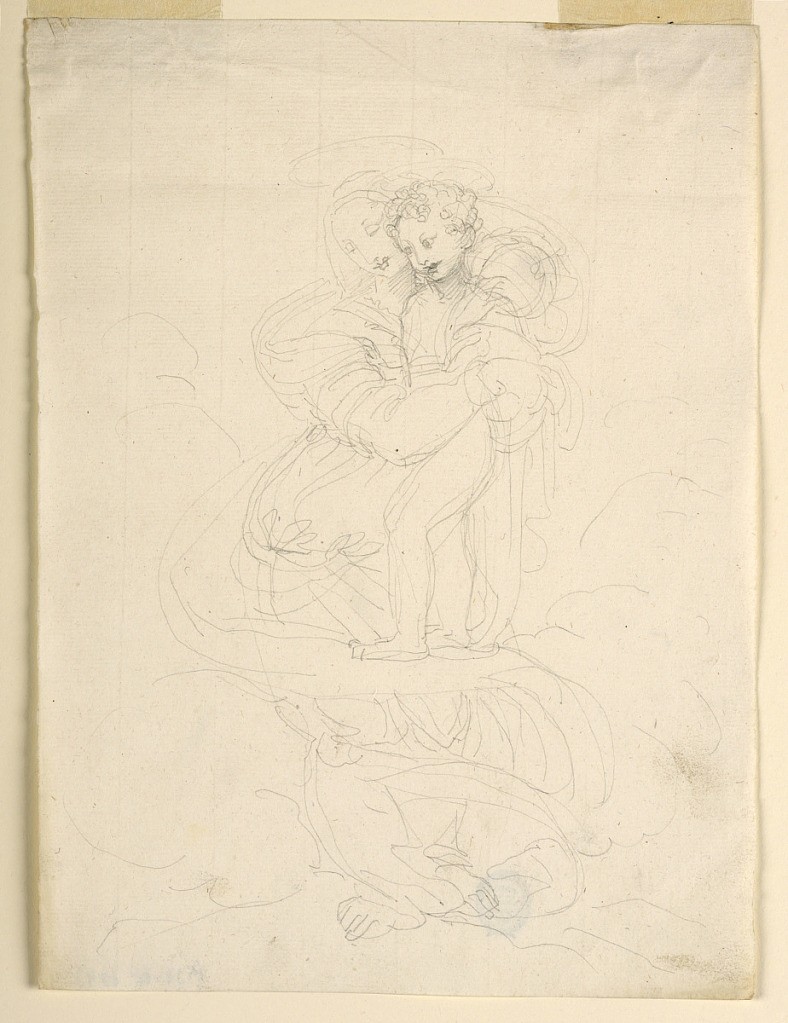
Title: The Virgin and Child
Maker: Fortunato Duranti, Italian, 1787 - 1863
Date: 1820–1850
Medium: Graphite, impressed lines on paper
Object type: Drawing
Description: The Virgin is standing upon clouds, seen frontally. She has her arms around the Child, who stands upon her veil, blown in spirals around her.